九年级 · 解析几何
如图, $O A, O B, O C$ 都是 $\odot O$ 的半径, $\angle A C B=2 \angle B A C$.

(1)求证: $\angle A O B=2 \angle B O C$;

(2)若 $A B=4, B C=\sqrt{5}$, 求 $\odot O$ 的半径.

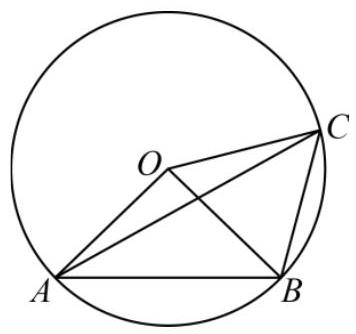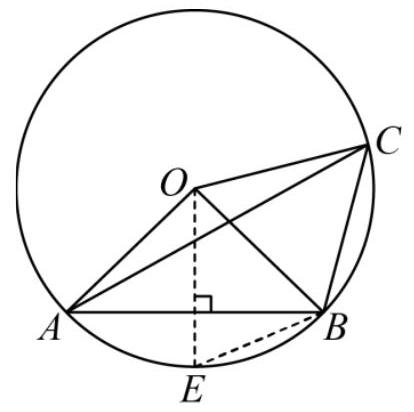
答案:  (1)见解析

(2) $\frac{5}{2}$

解析: (1)由圆周角定理得出, $\angle A C B=\frac{1}{2} \angle A O B, \angle B A C=\frac{1}{2} \angle B O C$, 再根据 $\angle A C B=2 \angle B A C$,即可得出结论;

(2) 过点 $O$ 作半径 $O D \perp A B$ 于点 $E$, 根据垂径定理得出 $\angle D O B=\frac{1}{2} \angle A O B, A E=B E$, 证明 $\angle D O B=\angle B O C$, 得出 $B D=B C$, 在 Rt $\triangle B D E$ 中根据勾股定理得出 $D E=\sqrt{B D^{2}-B E^{2}}=1$,在 Rt $\triangle B O E$ 中, 根据勾股定理得出 $O B^{2}=(O B-1)^{2}+2^{2}$, 求出 $O B$ 即可.

【详解】(1) 证明: $\because A B=A B$,

$\therefore \angle A C B=\frac{1}{2} \angle A O B$,

$\because B C=B C$,

$\therefore \angle B A C=\frac{1}{2} \angle B O C$,

$\because \angle A C B=2 \angle B A C$,

$\therefore \angle A O B=2 \angle B O C$.

(2) 解: 过点 $O$ 作半径 $O D \perp A B$ 于点 $E$, 则 $\angle D O B=\frac{1}{2} \angle A O B, A E=B E$,

$\because \angle A O B=2 \angle B O C$,

$\therefore \angle D O B=\angle B O C$,

$\therefore B D=B C$,

$\because A B=4, B C=\sqrt{5}$,

$\therefore B E=2, D B=\sqrt{5}$,

在 Rt $\triangle B D E$ 中, $\because \angle D E B=90^{\circ}$

$\therefore D E=\sqrt{B D^{2}-B E^{2}}=1$,

在 Rt $\triangle B O E$ 中, $\because \angle O E B=90^{\circ}$,

$\therefore O B^{2}=(O B-1)^{2}+2^{2}$,

$\therefore O B=\frac{5}{2}$, 即 $\odot O$ 的半径是 $\frac{5}{2}$.

【点睛】本题主要考查了勾股定理, 垂径定理, 圆周角定理, 解题的关键是作出辅助线, 熟练掌握圆周角定理.